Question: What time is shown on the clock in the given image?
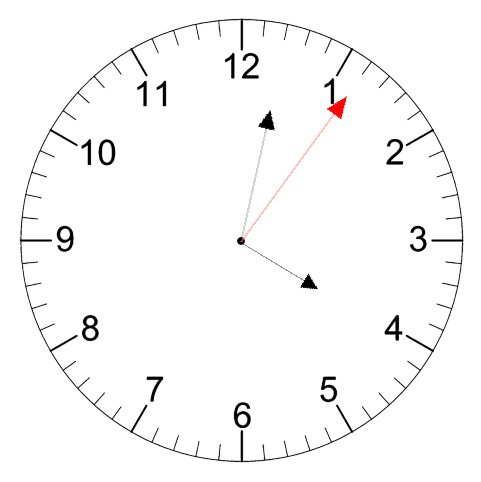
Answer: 04:02:06